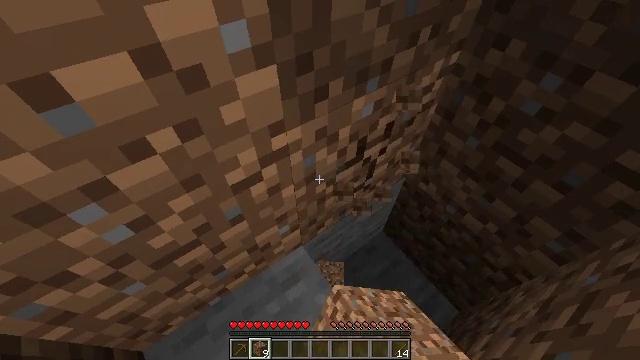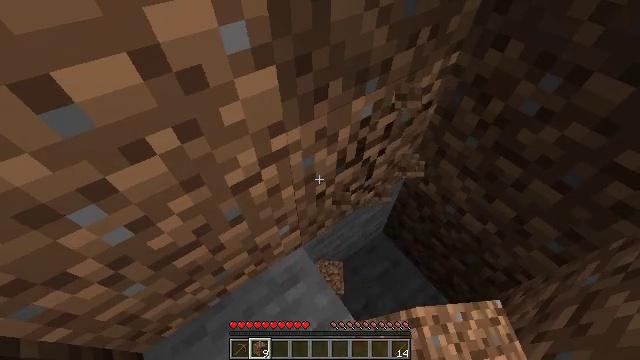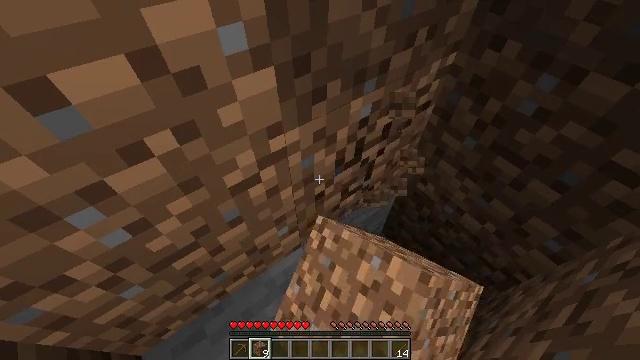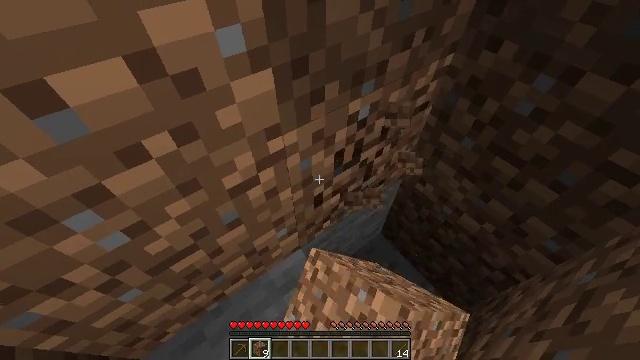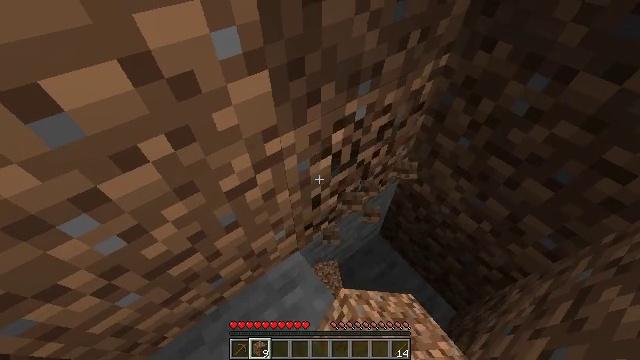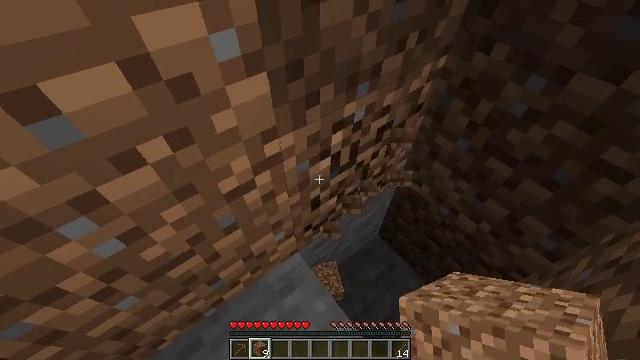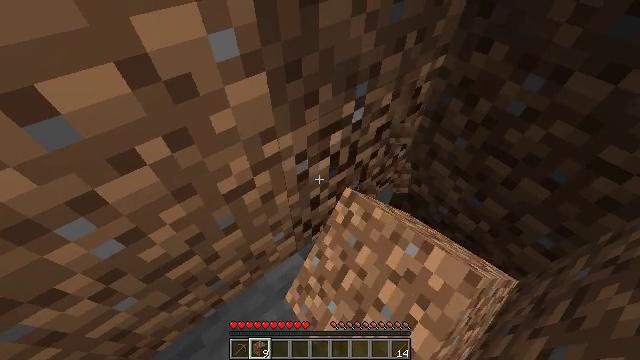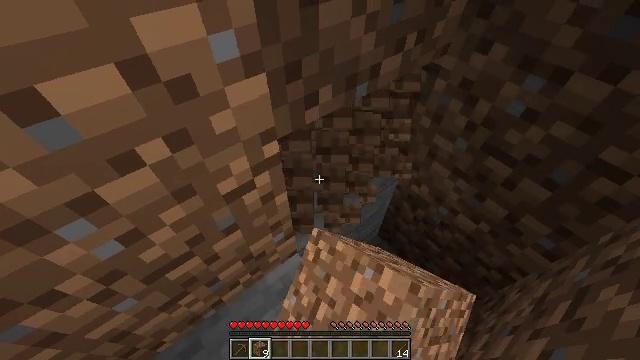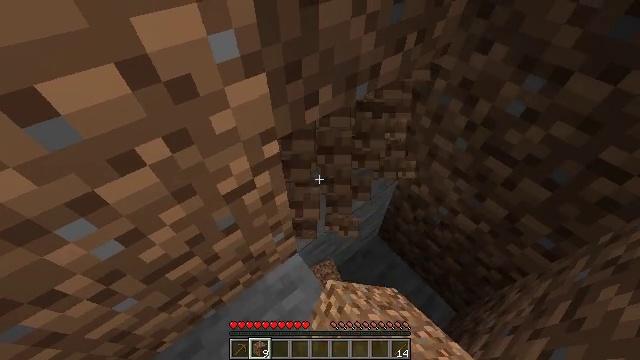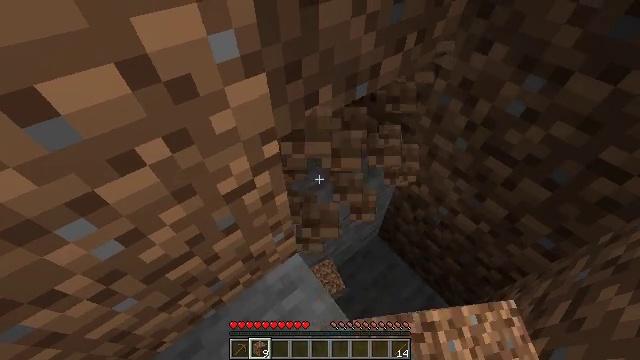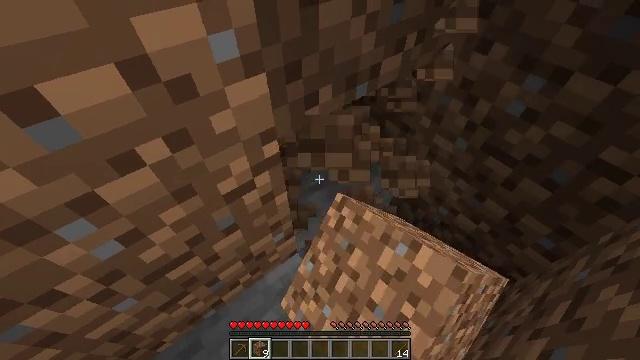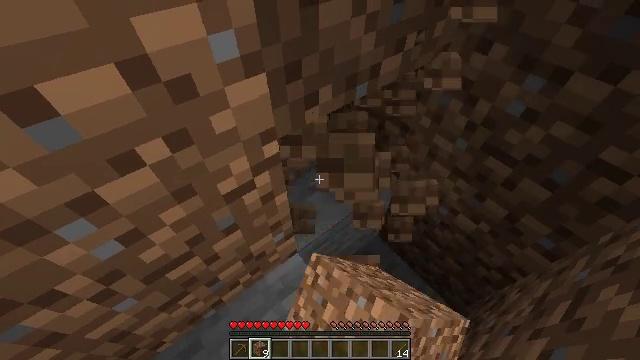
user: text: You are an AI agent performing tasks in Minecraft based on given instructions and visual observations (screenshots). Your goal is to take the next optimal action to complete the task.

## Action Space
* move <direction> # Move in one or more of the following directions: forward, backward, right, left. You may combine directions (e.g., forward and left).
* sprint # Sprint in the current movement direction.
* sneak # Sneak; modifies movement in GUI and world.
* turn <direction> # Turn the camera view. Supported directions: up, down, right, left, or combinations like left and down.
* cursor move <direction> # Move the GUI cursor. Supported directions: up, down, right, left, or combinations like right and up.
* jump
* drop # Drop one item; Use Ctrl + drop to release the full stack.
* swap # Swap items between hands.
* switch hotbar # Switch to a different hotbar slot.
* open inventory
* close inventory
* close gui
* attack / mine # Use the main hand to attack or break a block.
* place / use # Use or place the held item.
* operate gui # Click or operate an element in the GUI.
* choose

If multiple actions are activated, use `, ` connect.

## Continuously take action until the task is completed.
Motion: motion action
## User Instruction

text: Collect dirt by holding left button.
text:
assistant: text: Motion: attack / mine
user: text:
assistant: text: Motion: attack / mine
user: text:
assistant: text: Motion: attack / mine
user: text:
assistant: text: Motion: attack / mine
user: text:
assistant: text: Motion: attack / mine
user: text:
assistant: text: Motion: attack / mine
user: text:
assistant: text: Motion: attack / mine
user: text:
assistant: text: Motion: attack / mine
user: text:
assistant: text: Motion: attack / mine
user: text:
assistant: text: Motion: attack / mine
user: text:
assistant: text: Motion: attack / mine
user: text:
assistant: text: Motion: attack / mine